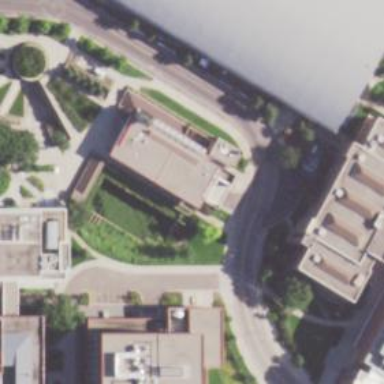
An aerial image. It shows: Flat-roofed university building.